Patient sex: M
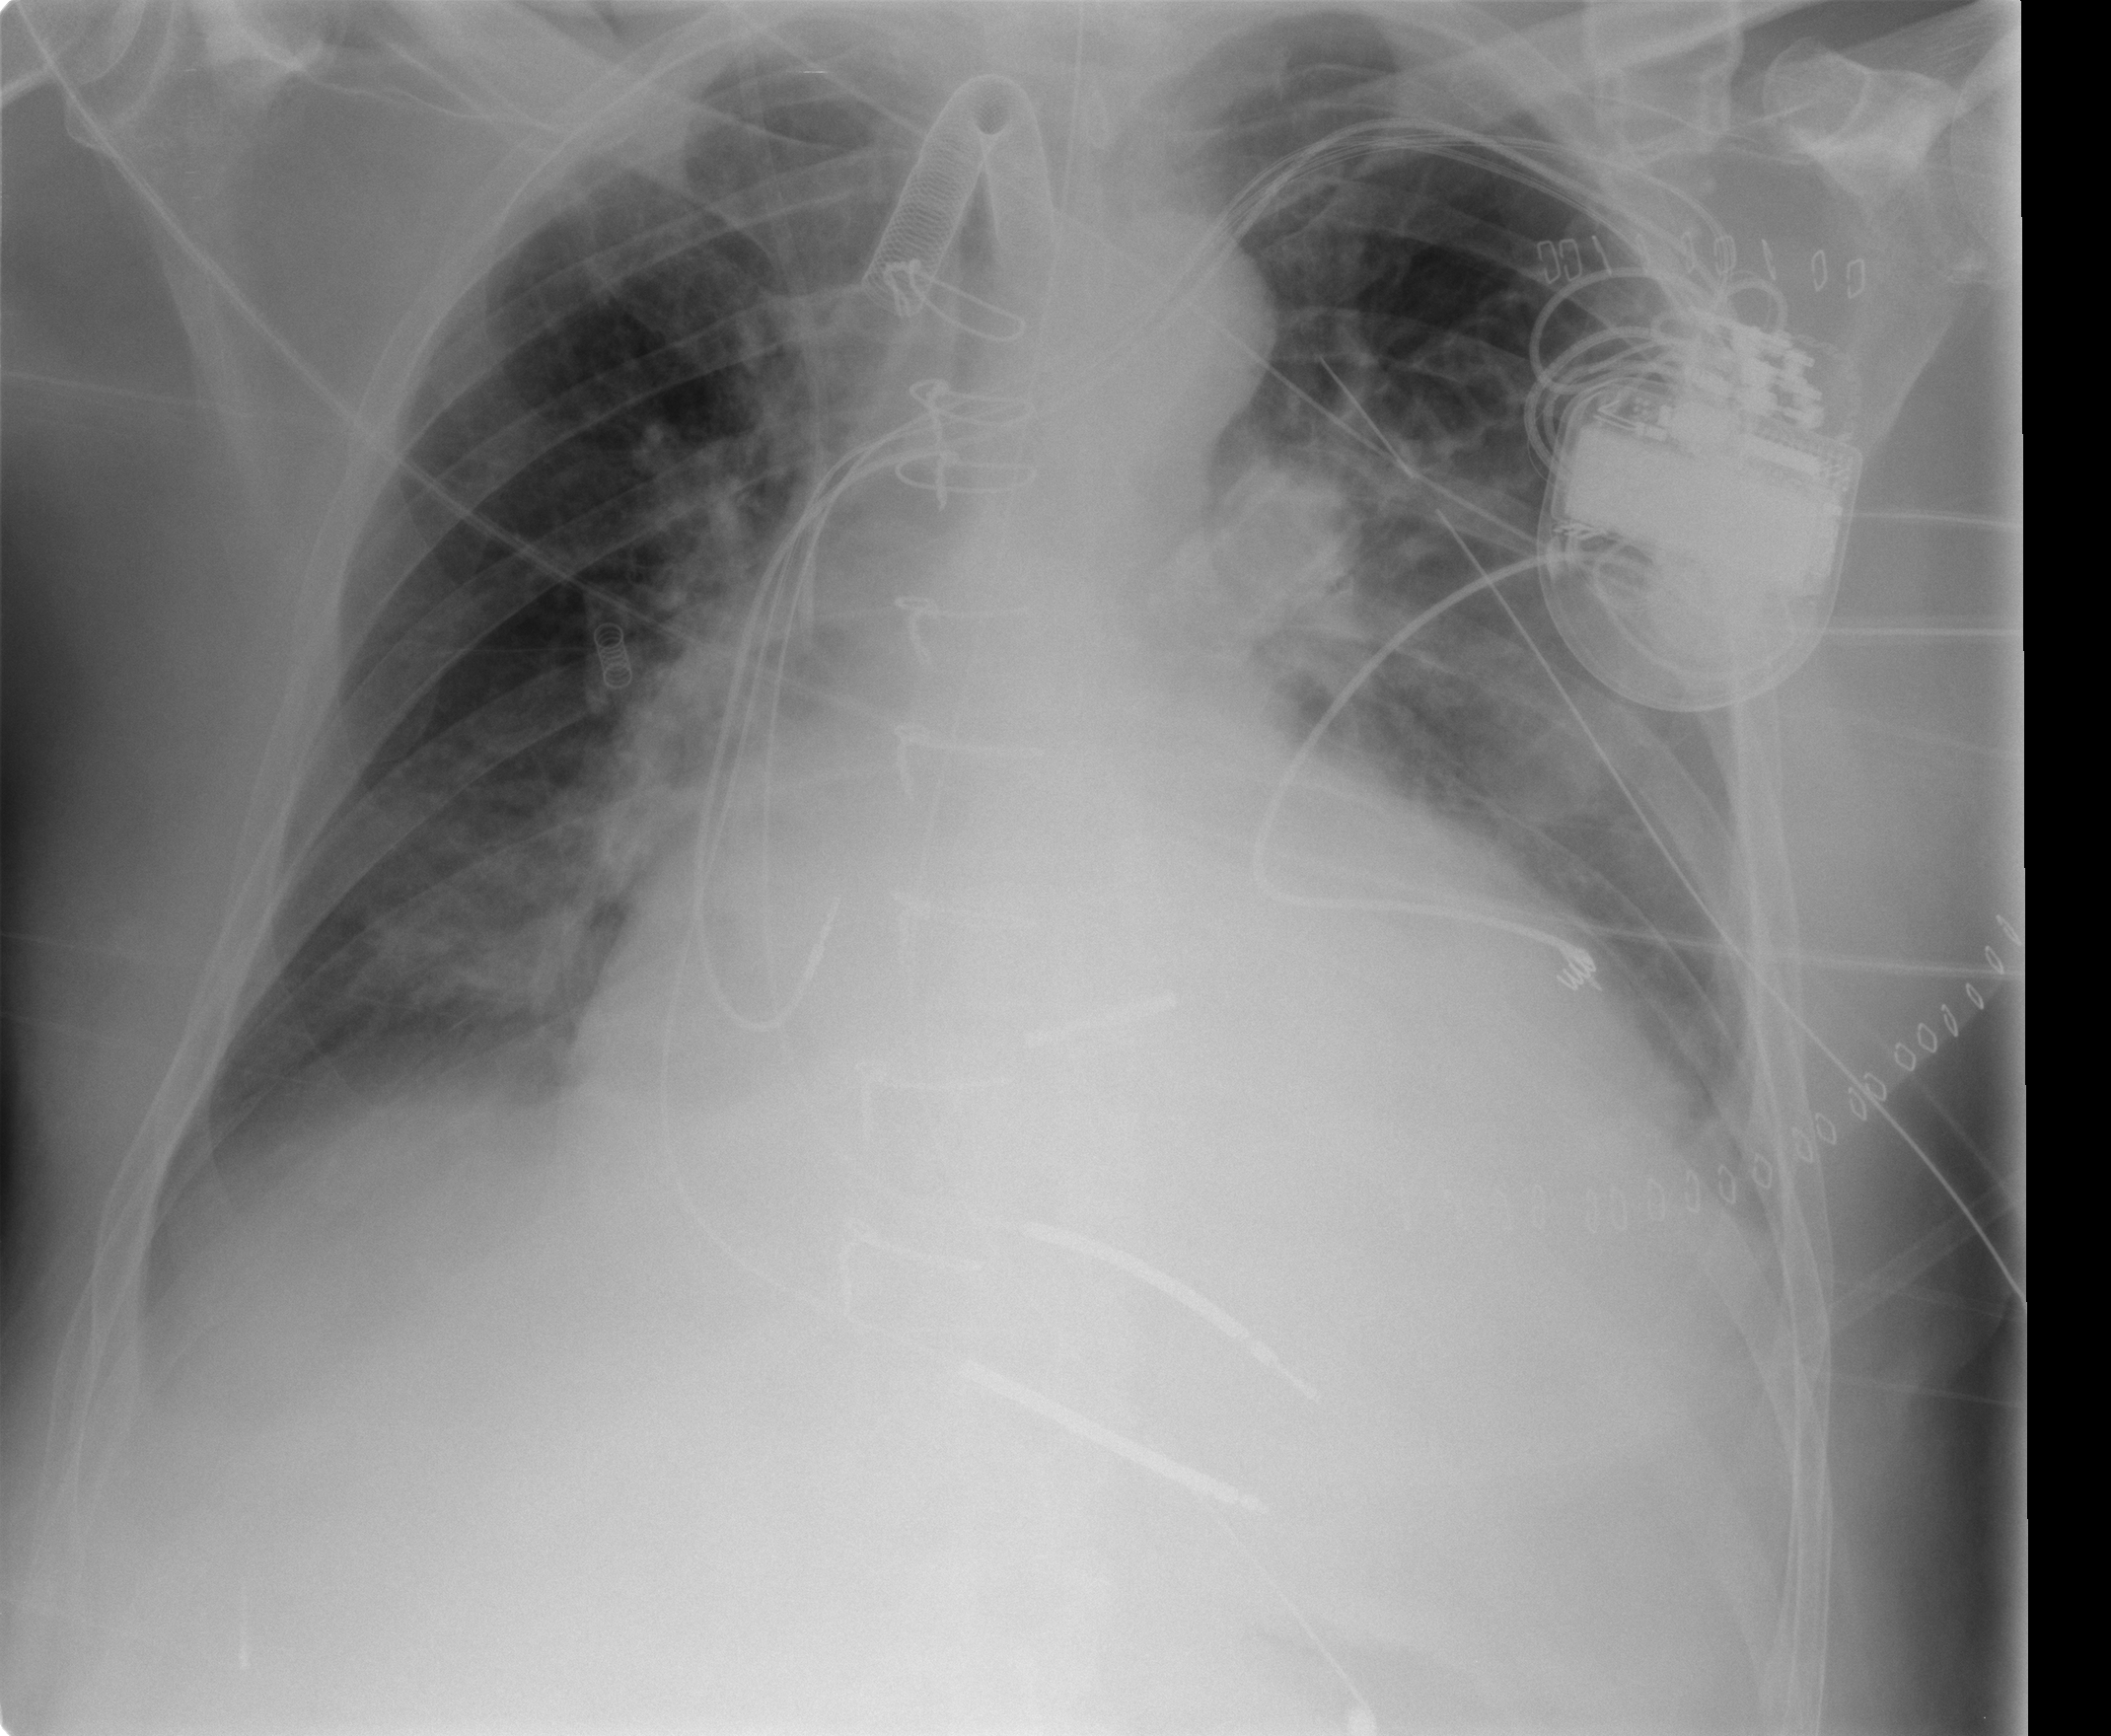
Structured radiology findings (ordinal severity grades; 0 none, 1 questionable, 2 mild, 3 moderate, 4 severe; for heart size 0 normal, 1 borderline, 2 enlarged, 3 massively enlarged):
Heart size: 3
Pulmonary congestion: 2
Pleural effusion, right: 0
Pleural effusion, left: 1
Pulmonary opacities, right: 0
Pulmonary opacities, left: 0
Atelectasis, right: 2
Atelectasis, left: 2